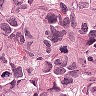
Metastatic tissue present: yes